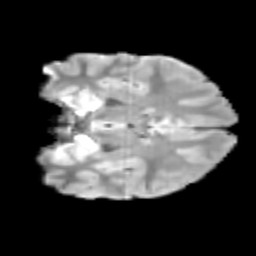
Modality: T2w
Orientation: coronal
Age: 11
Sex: male
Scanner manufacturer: siemens
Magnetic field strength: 3 T
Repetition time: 3.8 s
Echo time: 0.07 s